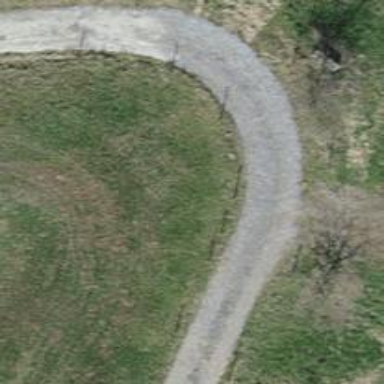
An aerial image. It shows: Track with grade 3 surface.